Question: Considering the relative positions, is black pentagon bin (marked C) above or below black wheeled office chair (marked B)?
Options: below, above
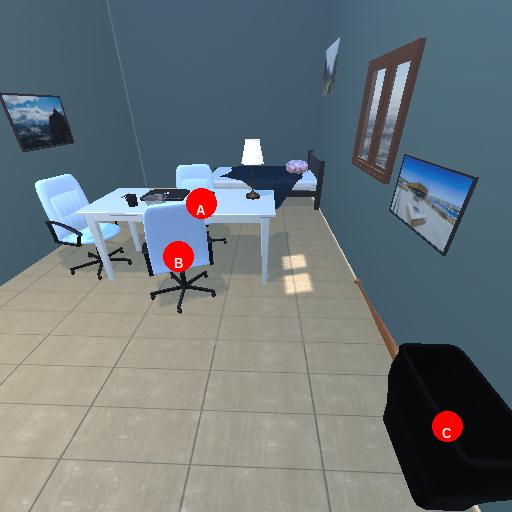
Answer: below